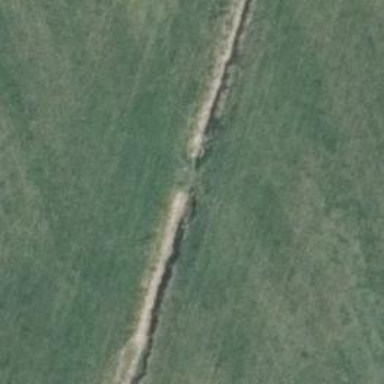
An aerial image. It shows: Culvert tunnel.